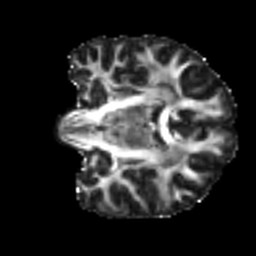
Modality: FA
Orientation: coronal
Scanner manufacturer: siemens
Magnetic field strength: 3 T
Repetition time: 4 s
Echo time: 0.0594 s